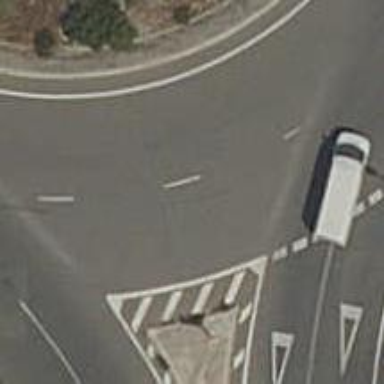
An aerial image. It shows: Roundabout on trunk highway.